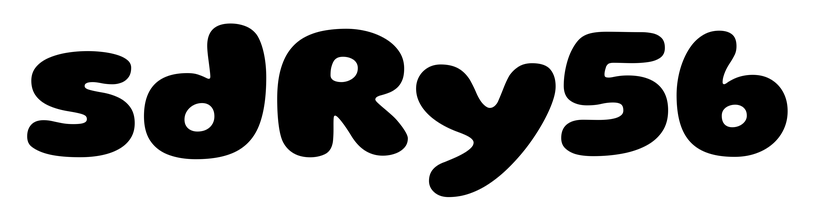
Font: Gluten_ExtraBold